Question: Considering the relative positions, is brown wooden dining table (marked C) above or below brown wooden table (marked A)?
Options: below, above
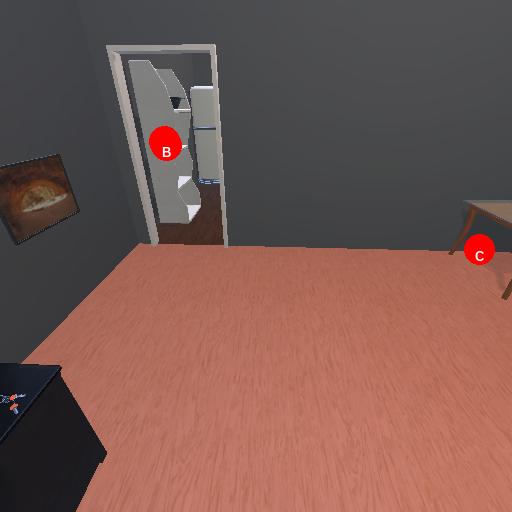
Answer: below